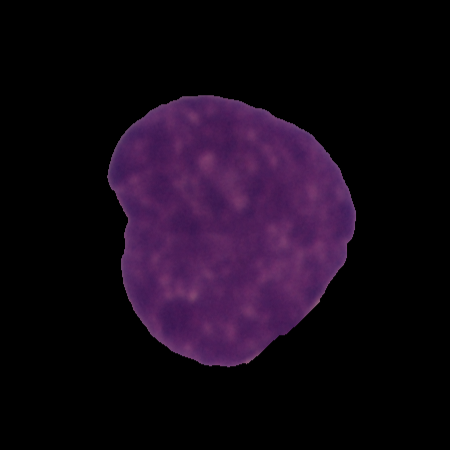
Label: cancer